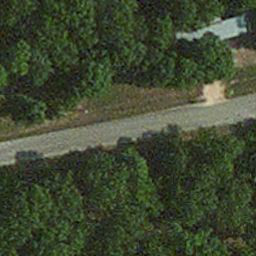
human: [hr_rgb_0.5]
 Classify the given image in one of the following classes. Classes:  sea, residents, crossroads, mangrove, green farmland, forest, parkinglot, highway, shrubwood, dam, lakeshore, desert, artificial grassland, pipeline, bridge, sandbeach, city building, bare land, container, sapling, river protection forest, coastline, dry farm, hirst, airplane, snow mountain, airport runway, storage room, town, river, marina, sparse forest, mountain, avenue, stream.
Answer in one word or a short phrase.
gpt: avenue